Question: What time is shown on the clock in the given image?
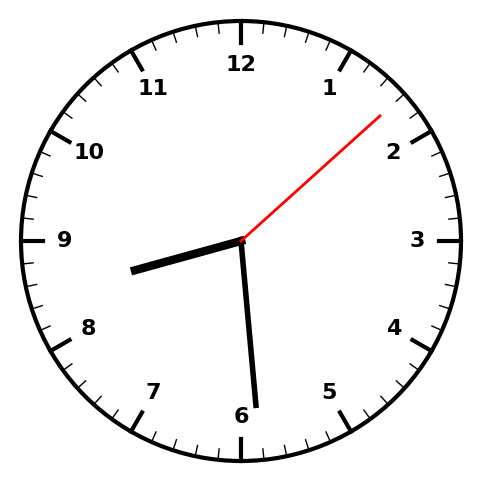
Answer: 08:29:08